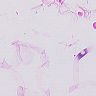
Metastatic tissue present: no